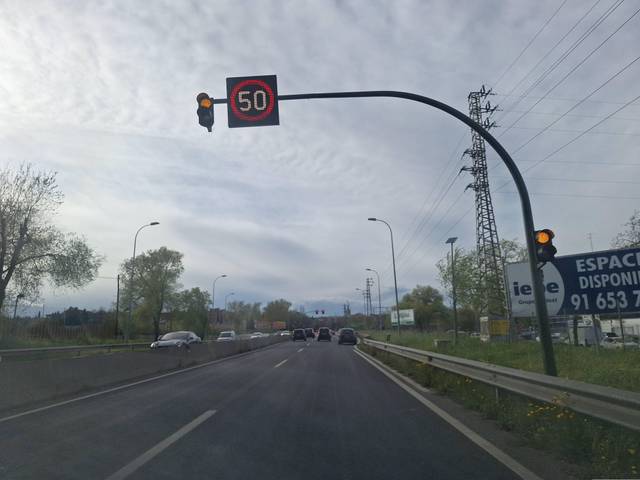
Region: Spain
Coordinates: 40.323, -3.755